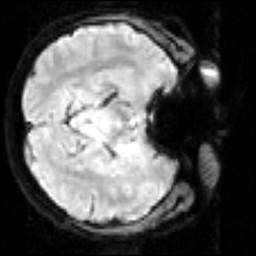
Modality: inplaneT2
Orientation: axial
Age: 26
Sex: male